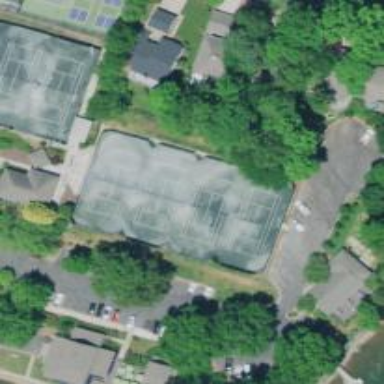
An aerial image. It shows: Tennis court on pitch.